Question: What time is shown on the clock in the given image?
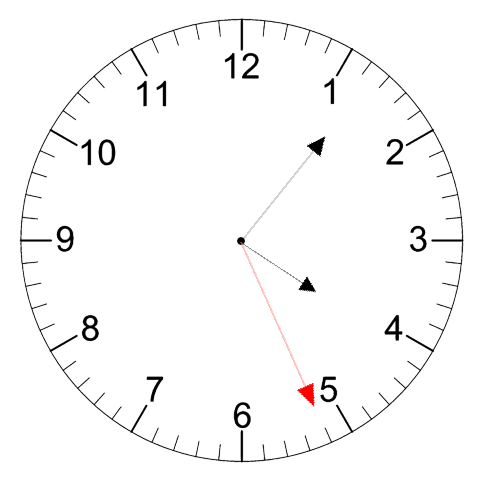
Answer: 04:06:26